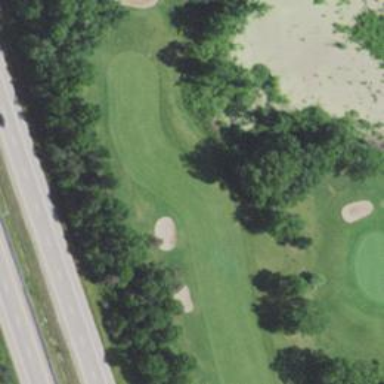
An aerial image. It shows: Golf hole.